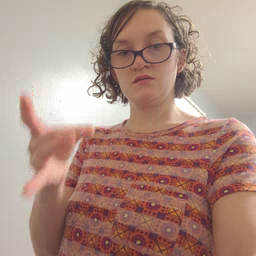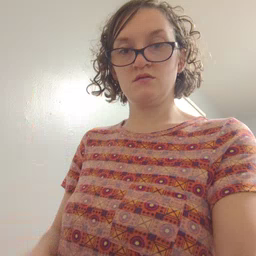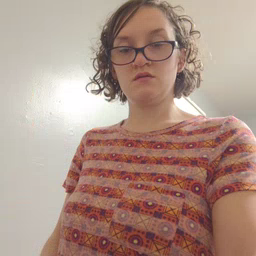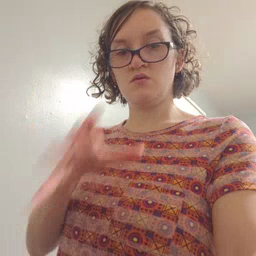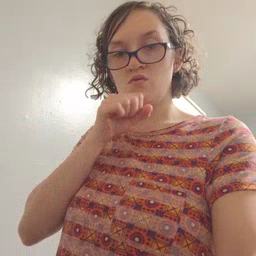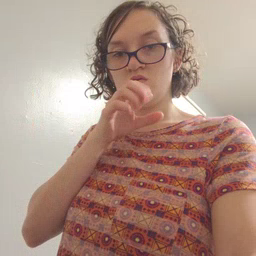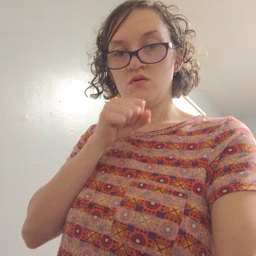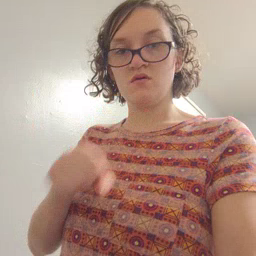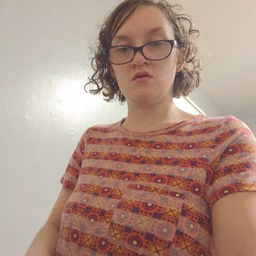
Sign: orange